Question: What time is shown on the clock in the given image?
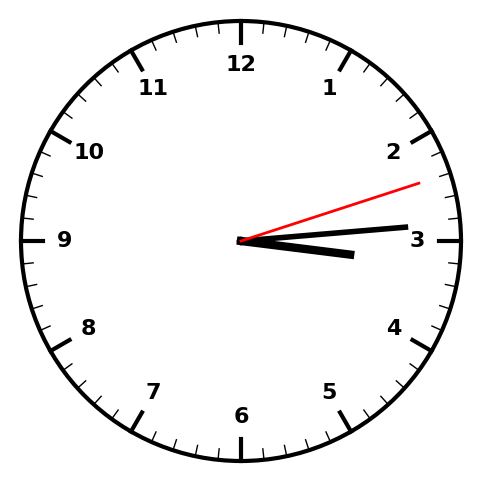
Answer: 03:14:12